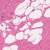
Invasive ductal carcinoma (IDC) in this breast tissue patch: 0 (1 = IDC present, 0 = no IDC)